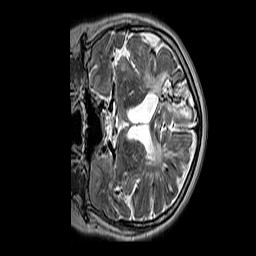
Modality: T2w
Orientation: coronal
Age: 67
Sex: female
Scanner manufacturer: siemens
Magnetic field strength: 3 T
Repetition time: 3.2 s
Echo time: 0.212 s